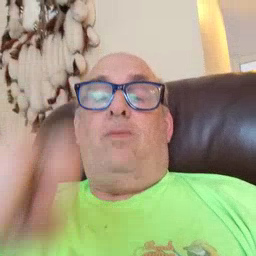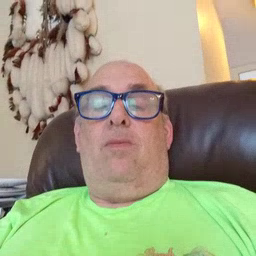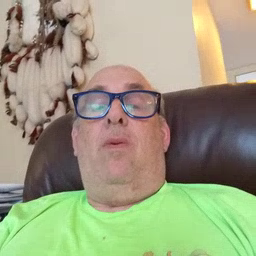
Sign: stairs